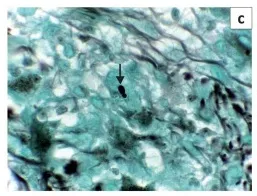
Grocott-Gomori methenamine silver stain 40x - shows a narrow-neck budding fungal organism.
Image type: pathology (methenamine_silver)